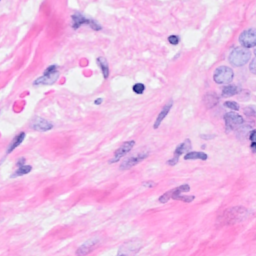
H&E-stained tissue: Breast